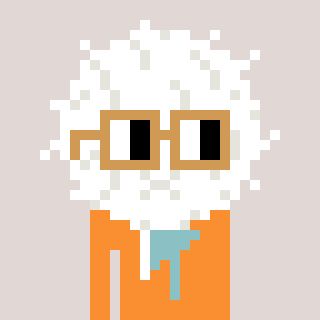
a pixel art character with square brown glasses, a cottonball-shaped head and a orange-colored body on a warm background